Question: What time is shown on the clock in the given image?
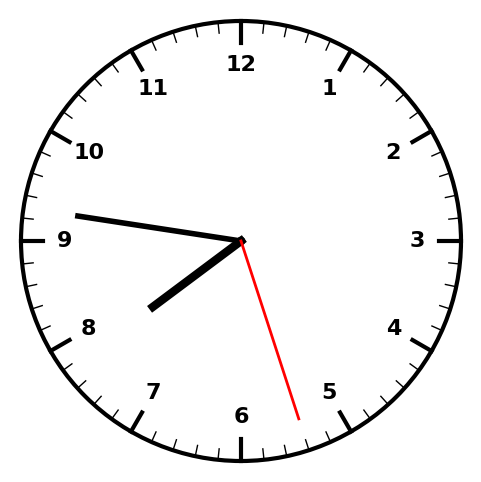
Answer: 07:46:27